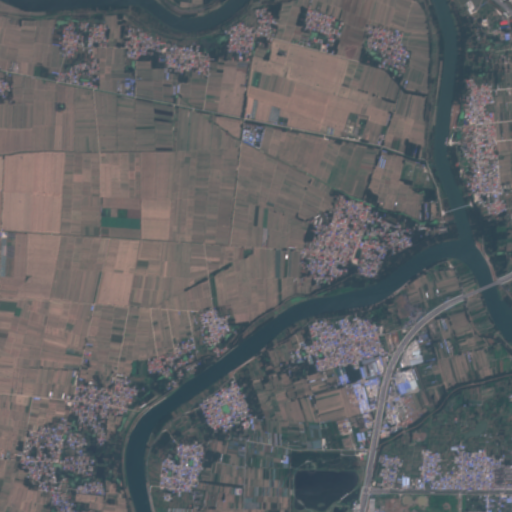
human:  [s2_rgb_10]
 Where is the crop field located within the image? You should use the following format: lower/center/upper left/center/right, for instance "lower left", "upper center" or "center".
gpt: The crop field is located in the center of the image.
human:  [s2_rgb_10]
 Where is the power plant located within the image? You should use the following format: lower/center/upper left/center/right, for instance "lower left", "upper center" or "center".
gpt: The power plant is located in the lower right of the image.
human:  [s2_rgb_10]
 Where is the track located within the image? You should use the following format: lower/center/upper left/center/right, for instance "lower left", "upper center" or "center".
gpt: There is no track in the image.